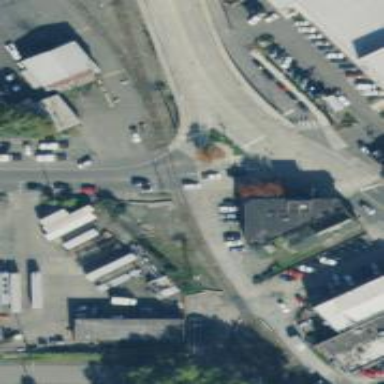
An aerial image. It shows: Railway level crossing.